Interaction volume radius: 10 \u00c5
Interaction volume height: 35 \u00c5
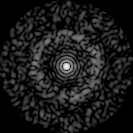
Disorder parameter: 0.8315